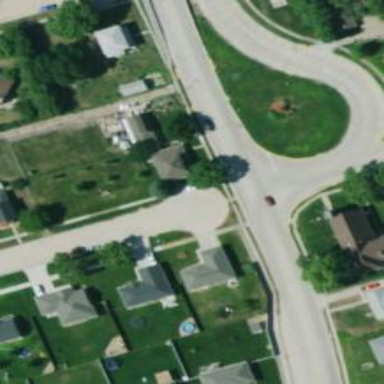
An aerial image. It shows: Turning circle on the road.